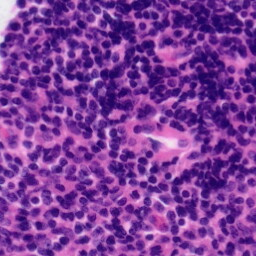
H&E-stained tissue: Tonsil